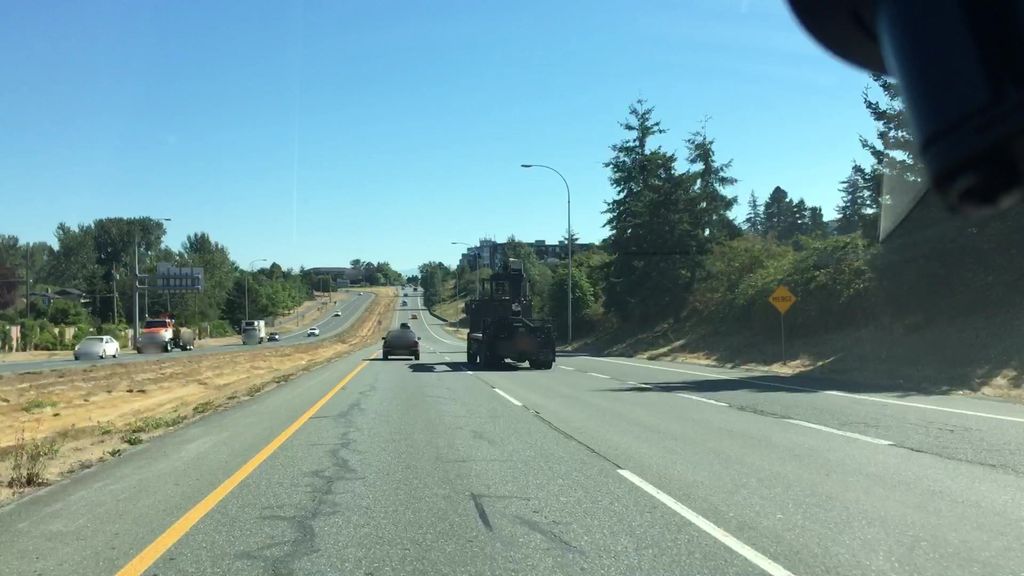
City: victoria